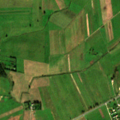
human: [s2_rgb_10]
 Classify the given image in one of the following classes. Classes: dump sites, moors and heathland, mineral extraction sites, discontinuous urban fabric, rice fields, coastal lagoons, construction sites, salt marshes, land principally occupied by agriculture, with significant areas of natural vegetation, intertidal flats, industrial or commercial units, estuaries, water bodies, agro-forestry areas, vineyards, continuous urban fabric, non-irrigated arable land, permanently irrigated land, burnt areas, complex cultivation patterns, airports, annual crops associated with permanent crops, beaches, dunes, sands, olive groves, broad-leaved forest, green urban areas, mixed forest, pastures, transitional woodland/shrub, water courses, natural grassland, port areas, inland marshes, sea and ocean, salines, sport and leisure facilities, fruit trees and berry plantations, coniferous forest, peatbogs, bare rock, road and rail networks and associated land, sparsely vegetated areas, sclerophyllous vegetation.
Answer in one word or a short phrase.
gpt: discontinuous urban fabric, non-irrigated arable land, complex cultivation patterns